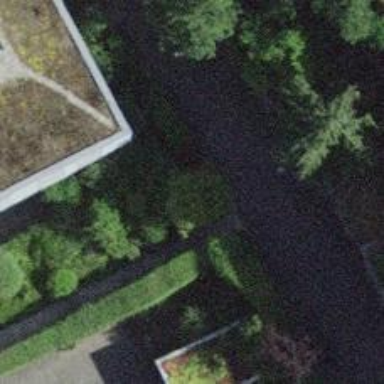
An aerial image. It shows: Set of steps on the road.